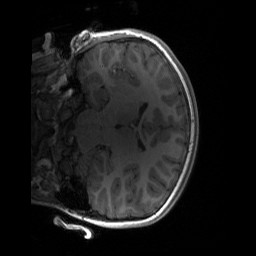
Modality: T1w
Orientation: coronal
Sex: female
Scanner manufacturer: siemens
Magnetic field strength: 3 T
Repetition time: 1.9 s
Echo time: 0.00243 s